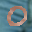
Label: 0